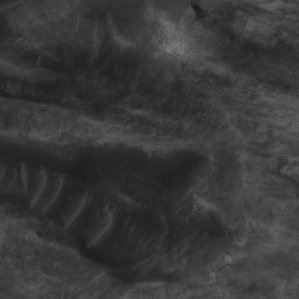
Label: non_frost